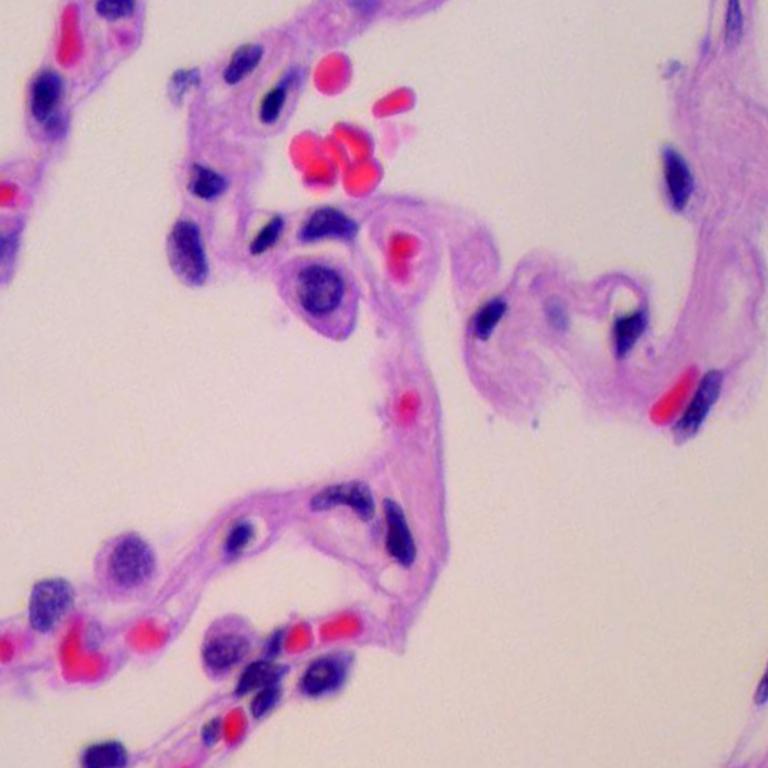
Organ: lung
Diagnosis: benign